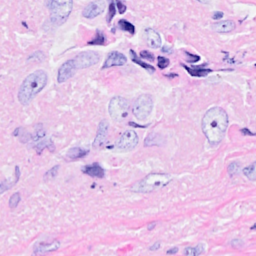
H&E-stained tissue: Breast